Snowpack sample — Loveland Pass, Silver Plume, Colorado, USA (12/14/25, 10:50 AM MST)
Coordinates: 39.664, -105.882
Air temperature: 36 °F
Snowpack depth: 67 cm
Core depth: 30 cm
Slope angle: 6°, slope face: 326°
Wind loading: low
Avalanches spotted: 0
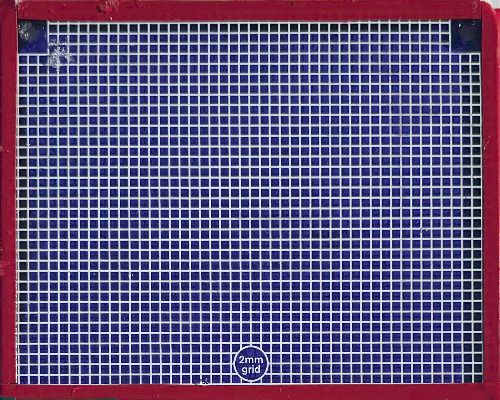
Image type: profile
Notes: No avalanches spotted, very late start to the season with minimal snowpack